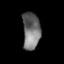
Tissue: prostate
Cell type: T cells
Senescence score: 0.3099
Nuclear area (px): 636
Mean DAPI intensity: 113.821